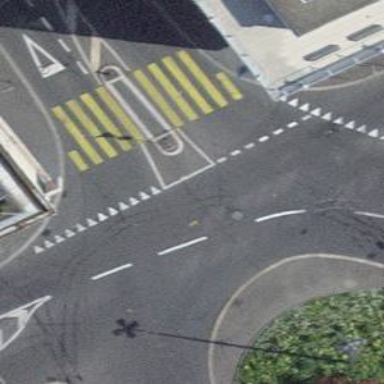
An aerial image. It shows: Secondary road with asphalt surface leading to roundabout. The right sidewalk also has asphalt surface.